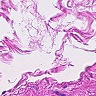
Metastatic tissue present: no